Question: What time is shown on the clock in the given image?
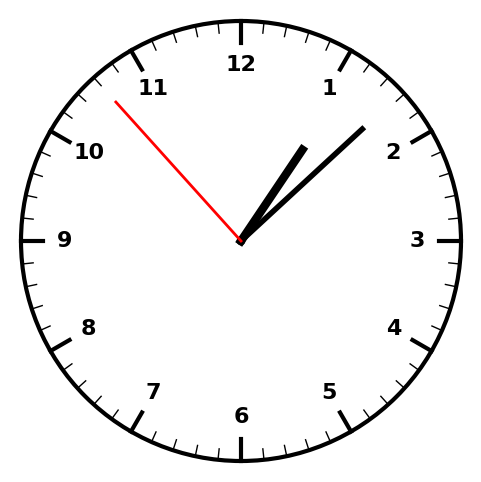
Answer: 01:07:53